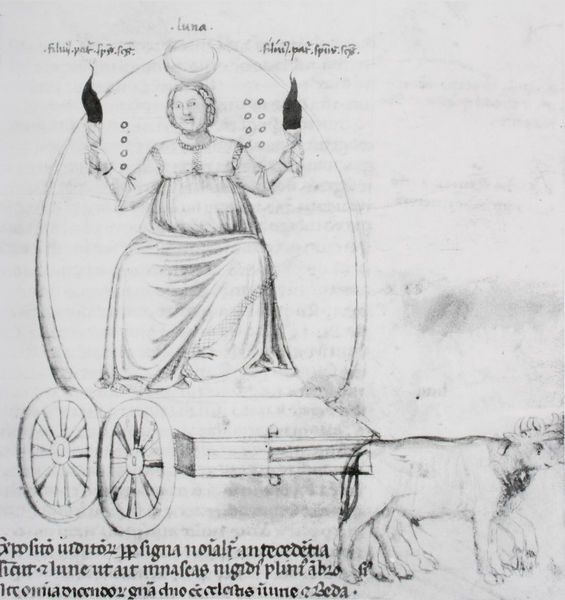
Titel: Liber introductorius, Luna
Künstler: Michael Scotus
Standort: München
Institution: Bayerische Staatsbibliothek
Schlagwörter: feder, feuer, hand, mann, weiß, sitzen, brust, busen, frau, grau, holz, kleid, mund, nase, schwarz, skizze, zeichnung, hund, tier, tiere, rock, arme, augen, falten, faru, gesicht, mensch, hände, portrait, kühe, vieh, sonne, gewand, sitzend, karren, räder, taille, schrift, papier, bogen, grafik, kuh, rind, linien, kutsche, speichen, ziehen, rad, wagen, wagenrad, thron, dick, zopf, inschrift, bauch, faltenwurf, schwanger, mond, haken, rinder, flamme, buch, flammen, druck, halbmond, mondsichel, sichel, seite, illustration, schwarzweiß, text, buchstaben, kreise, deichsel, kugel, kugeln, allegorie, entwurf, göttin, sieg, buchdruck, fraun, fahren, triumph, nimbus, mittelalter, erhoben, achse, wagenräder, hörner, sonnenwagen, maria, gespann, kabine, ochse, ochsen, ochsengespann, stiere, fackel, fakeln, fraktur, nabe, altdeutsch, handschrift, anna, legende, ziegen, justitia, traktat, latein, kringel, triumpf, fackeln, mandorla, buchmalerei, mittelelter, giotto, viktoria, luna, triumpfwagen, zugtiere, zeinung, gezogen, naben, nerthus, mondwagen, ochenkarren, fakel, #, mond#, zeichnung ziegen, frau luna, kuh kühe, zugvieh, faclen, radrichen, radspeichrn